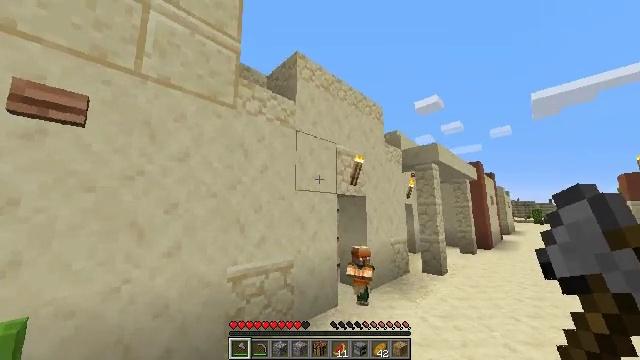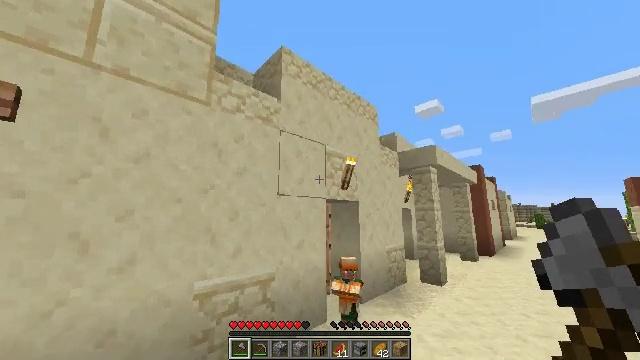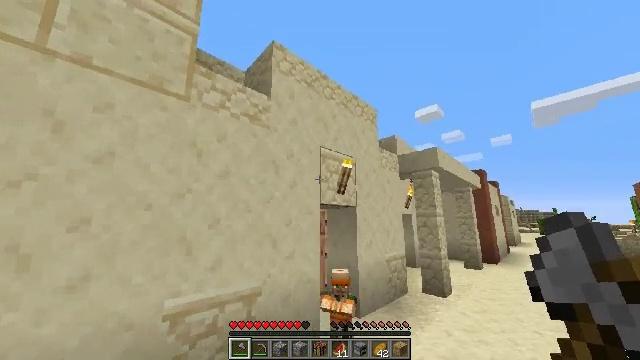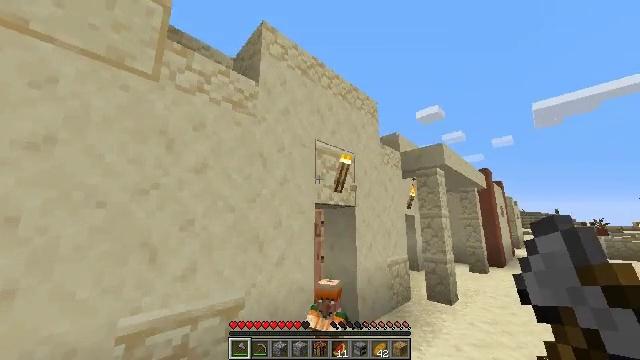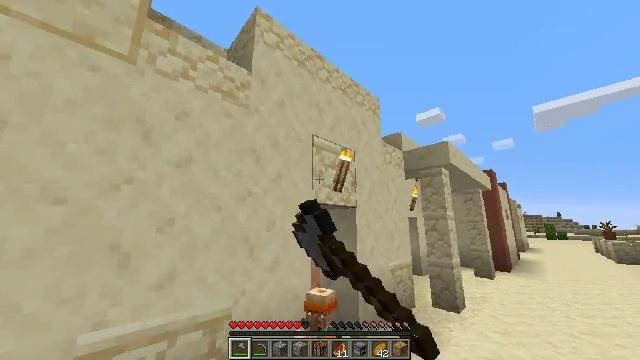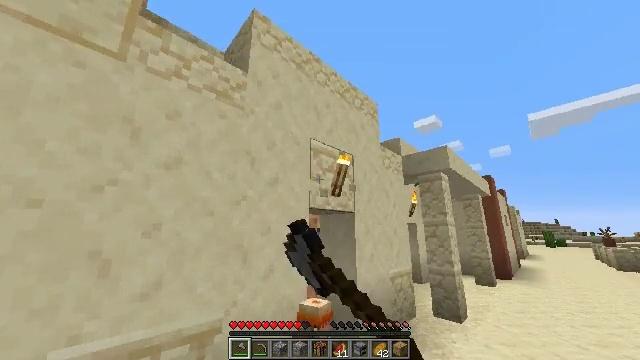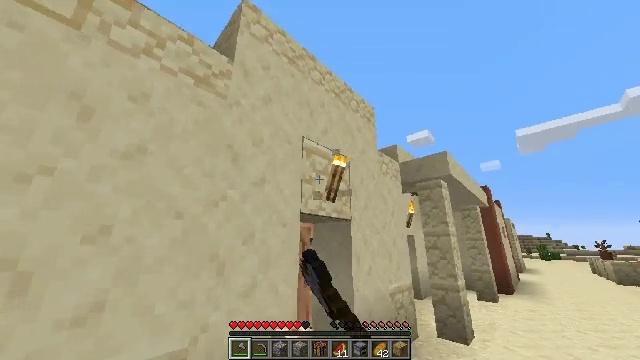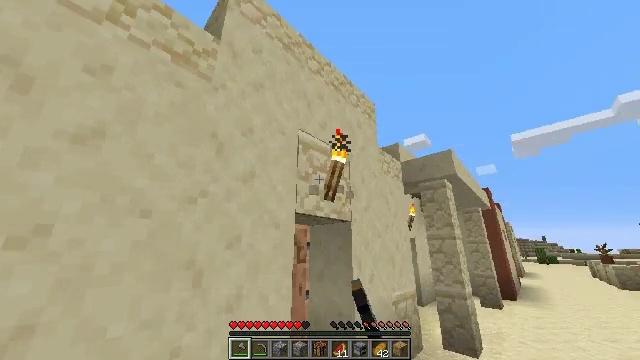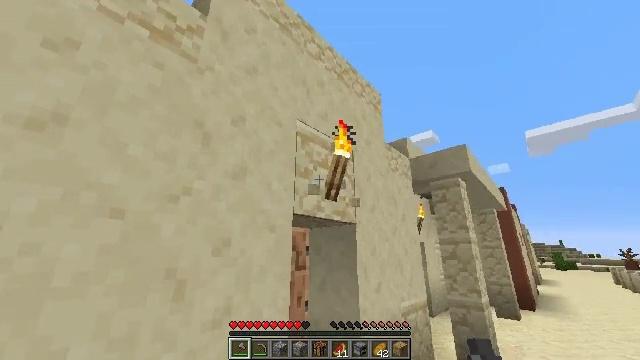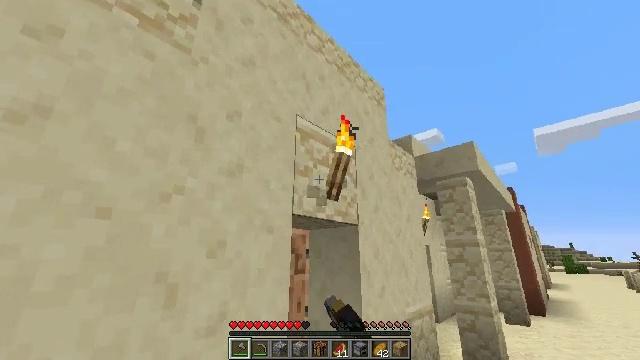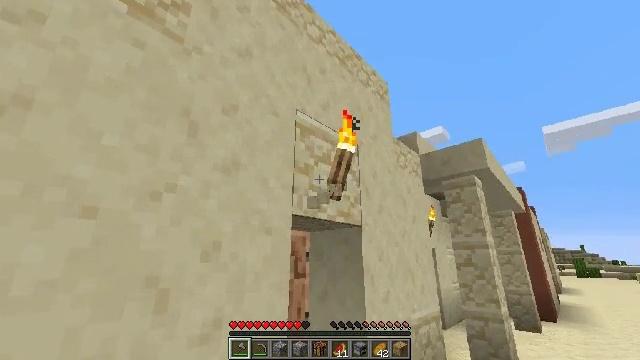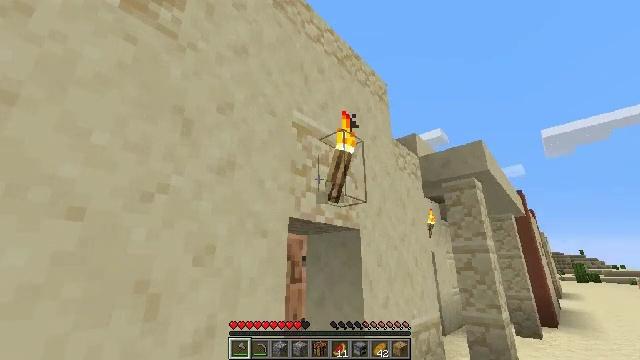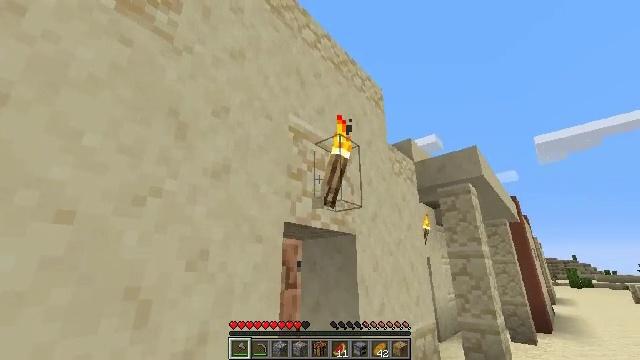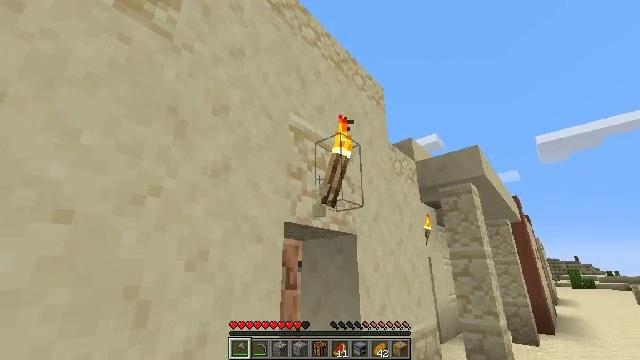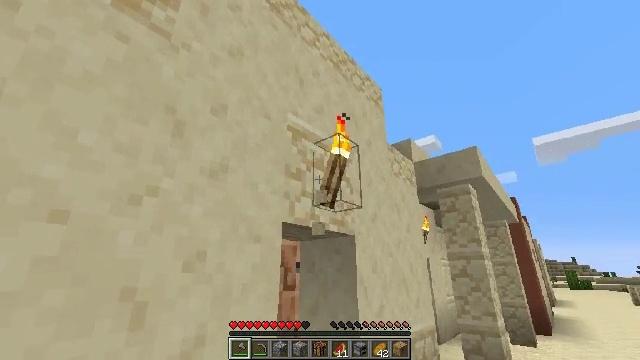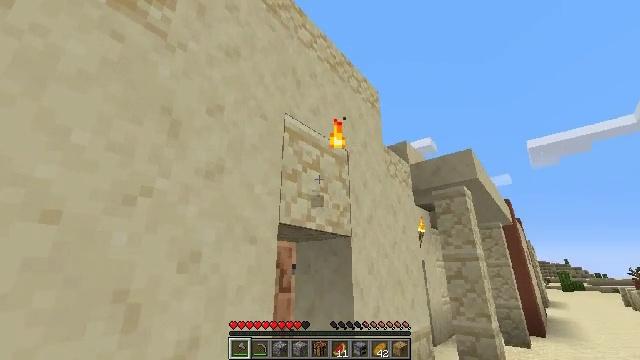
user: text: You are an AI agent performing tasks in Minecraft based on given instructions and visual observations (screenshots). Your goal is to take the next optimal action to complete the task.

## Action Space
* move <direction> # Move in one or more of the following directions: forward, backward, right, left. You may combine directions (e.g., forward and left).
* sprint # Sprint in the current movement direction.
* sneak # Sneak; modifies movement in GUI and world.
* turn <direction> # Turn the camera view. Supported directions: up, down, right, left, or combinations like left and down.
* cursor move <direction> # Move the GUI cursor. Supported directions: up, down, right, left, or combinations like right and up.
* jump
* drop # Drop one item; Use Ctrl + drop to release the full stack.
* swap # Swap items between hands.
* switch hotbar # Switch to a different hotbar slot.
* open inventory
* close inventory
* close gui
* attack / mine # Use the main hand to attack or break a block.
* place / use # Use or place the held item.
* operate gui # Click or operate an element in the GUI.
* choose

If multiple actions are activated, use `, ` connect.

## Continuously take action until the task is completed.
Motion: motion action
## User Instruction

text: Take down the wall torch for reuse.
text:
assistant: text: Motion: move forward, sprint, turn up
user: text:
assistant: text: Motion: move forward, sprint, turn up
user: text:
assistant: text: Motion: move forward, sprint, attack / mine
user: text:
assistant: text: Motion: move forward, sprint, attack / mine
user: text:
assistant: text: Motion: move forward, sprint, turn up, attack / mine
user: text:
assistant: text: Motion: move forward, sprint, turn right and up, attack / mine
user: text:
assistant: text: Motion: turn up
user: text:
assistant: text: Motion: attack / mine
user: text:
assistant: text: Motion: attack / mine
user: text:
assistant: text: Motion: attack / mine
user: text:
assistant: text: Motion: no_op
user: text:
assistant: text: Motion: turn right and up
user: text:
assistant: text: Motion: no_op
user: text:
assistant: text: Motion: no_op
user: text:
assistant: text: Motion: attack / mine
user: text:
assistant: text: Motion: attack / mine
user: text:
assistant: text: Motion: attack / mine
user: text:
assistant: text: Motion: turn right and up, attack / mine
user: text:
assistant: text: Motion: move forward
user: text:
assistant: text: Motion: move forward, turn right
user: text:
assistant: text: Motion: move forward
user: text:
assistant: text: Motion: move forward, turn right
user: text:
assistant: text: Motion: move forward, turn right
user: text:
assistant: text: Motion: move forward, turn right
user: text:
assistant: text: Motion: move forward, turn right and up
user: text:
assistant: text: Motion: move forward, turn right and up
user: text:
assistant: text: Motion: turn right and up, open inventory
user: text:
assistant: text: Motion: open inventory
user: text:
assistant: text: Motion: cursor move right, open inventory
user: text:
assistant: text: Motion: cursor move right